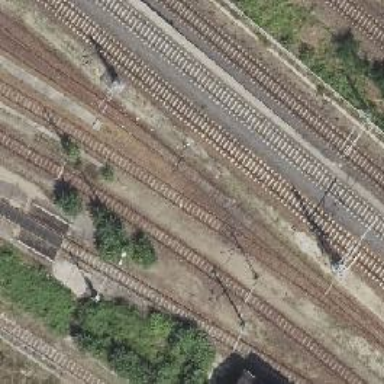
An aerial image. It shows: Railway yard in service.